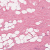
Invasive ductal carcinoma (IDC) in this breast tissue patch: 0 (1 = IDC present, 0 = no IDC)